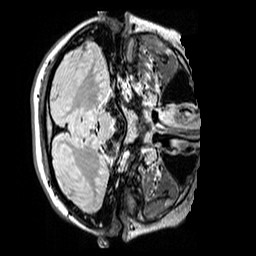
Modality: FLAIR
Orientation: axial
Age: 11
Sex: female
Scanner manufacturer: siemens
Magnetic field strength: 3 T
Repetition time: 5 s
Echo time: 0.388 s